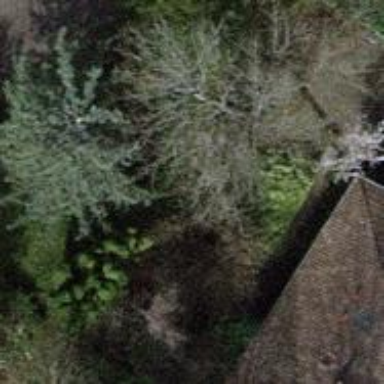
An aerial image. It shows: Evergreen tree with needle-leaved leaves.